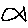
Label: fish